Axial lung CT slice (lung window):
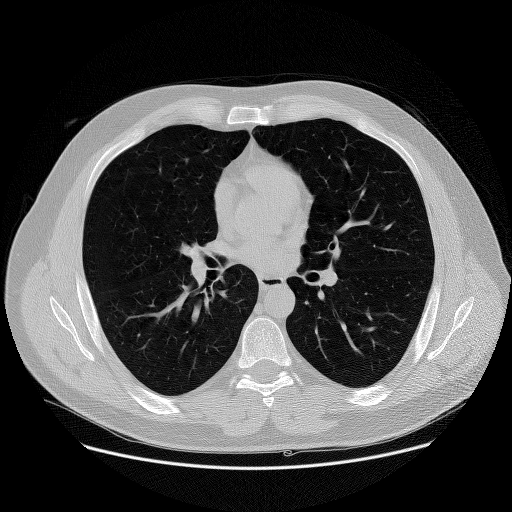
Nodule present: no